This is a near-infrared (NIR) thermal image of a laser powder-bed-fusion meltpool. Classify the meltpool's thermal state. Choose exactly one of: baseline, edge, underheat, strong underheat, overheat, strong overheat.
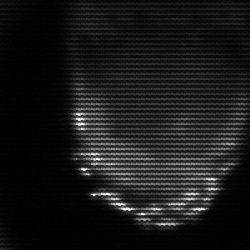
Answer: edge